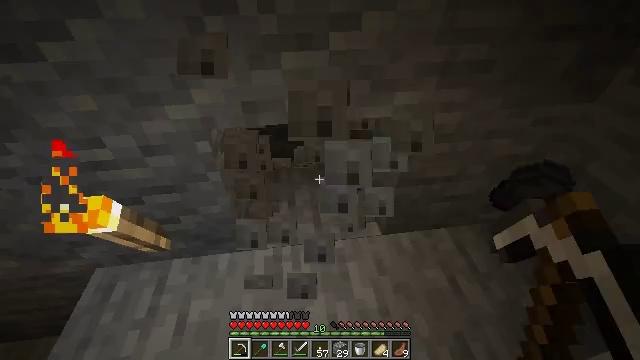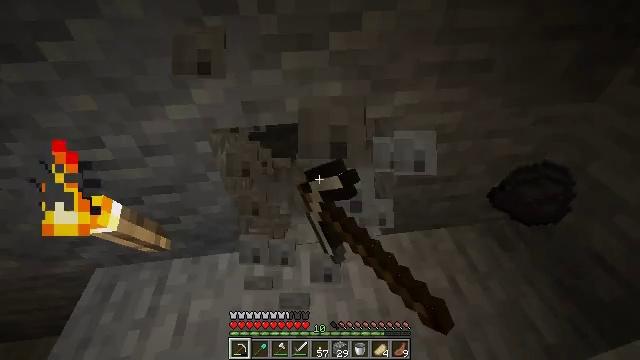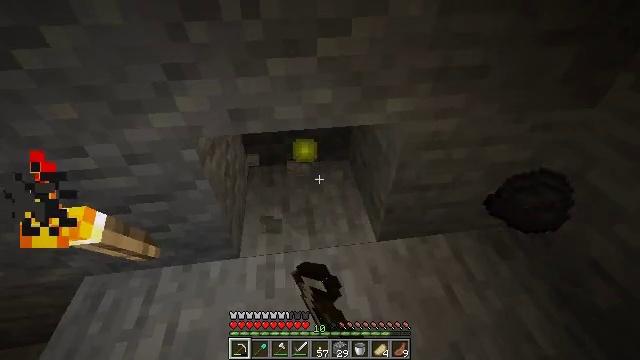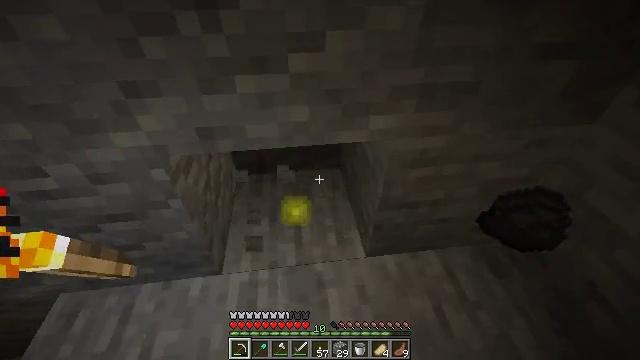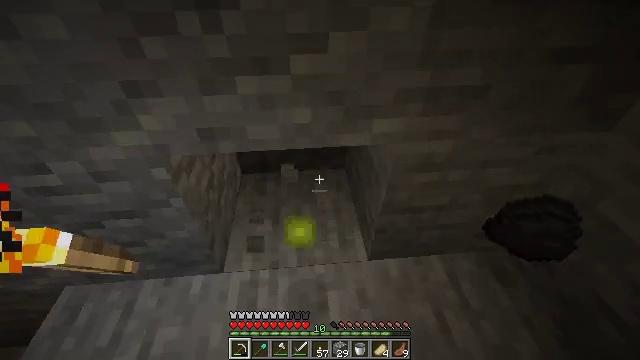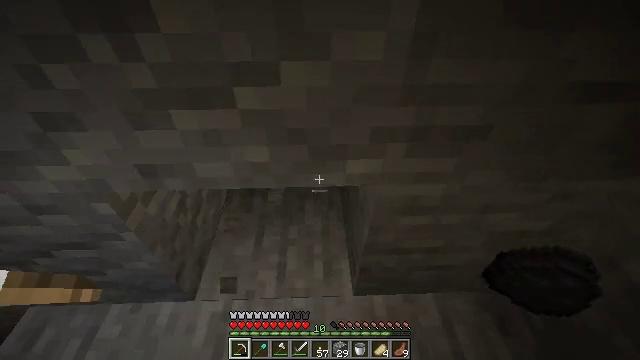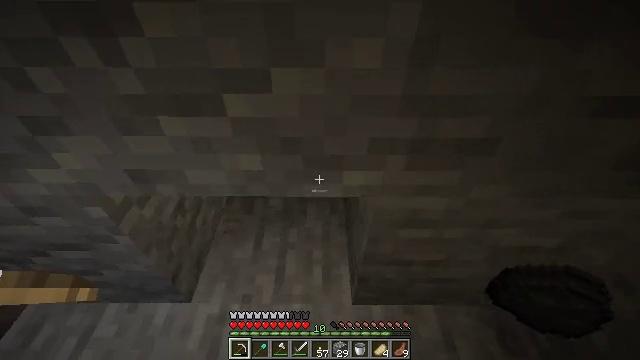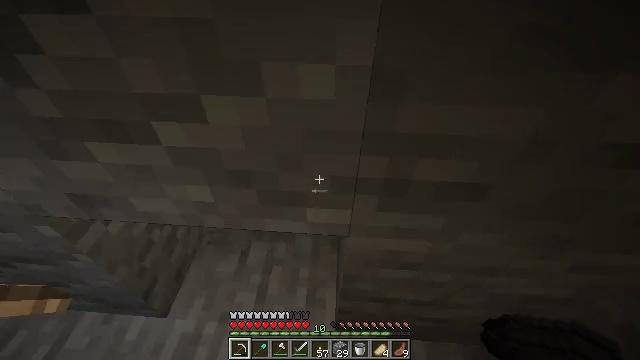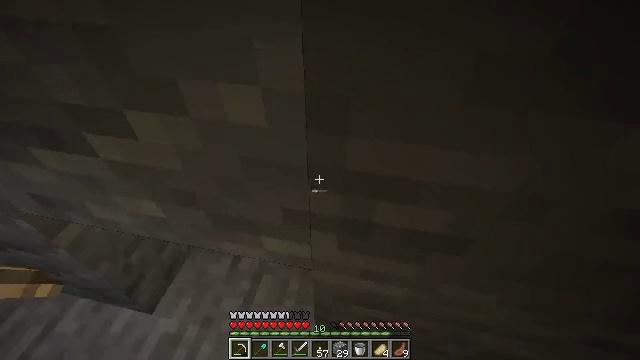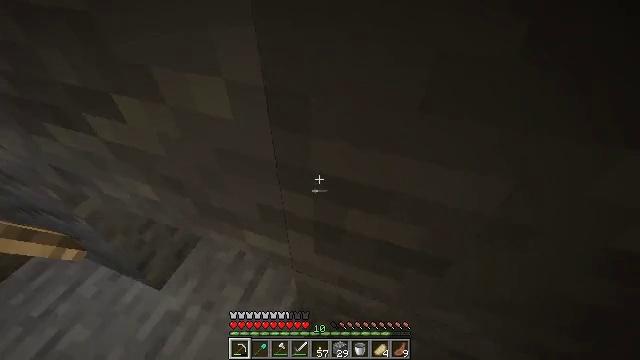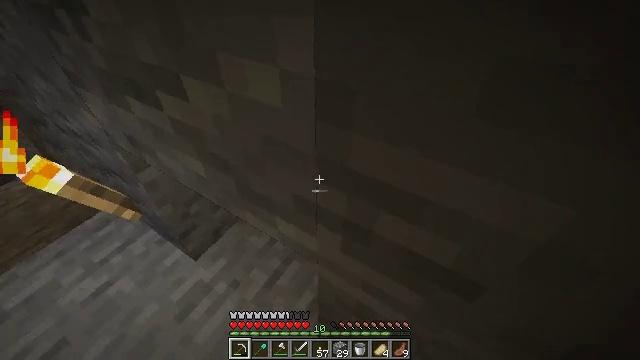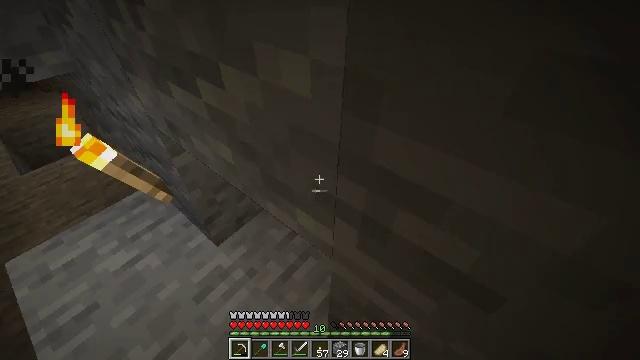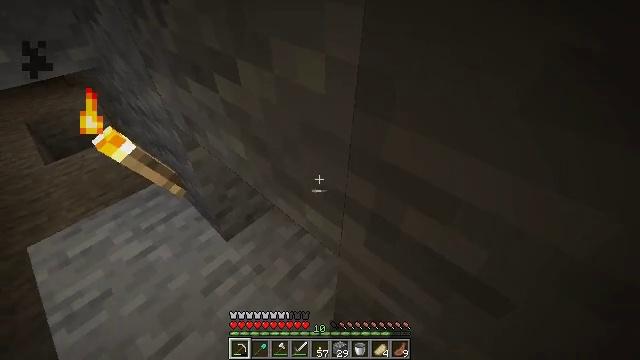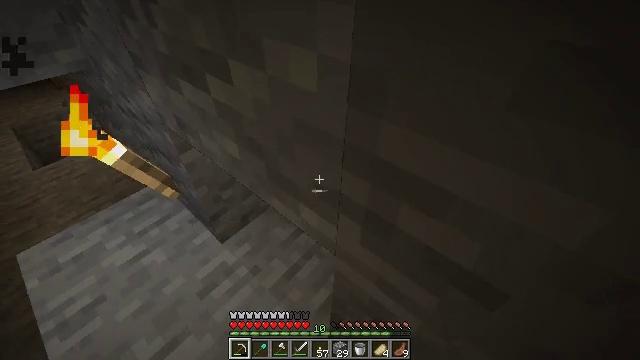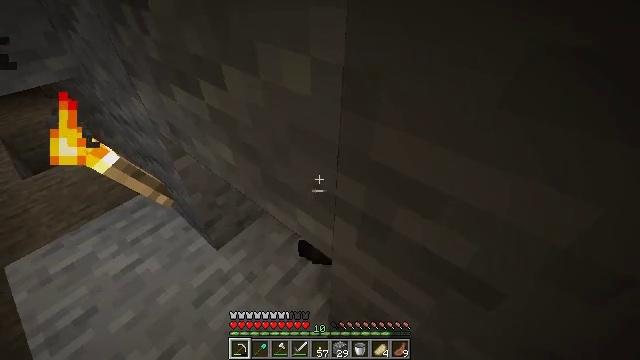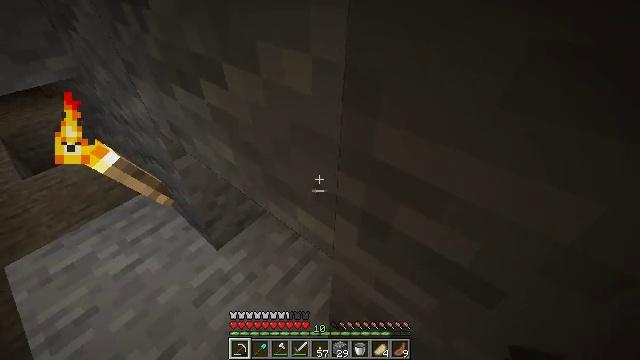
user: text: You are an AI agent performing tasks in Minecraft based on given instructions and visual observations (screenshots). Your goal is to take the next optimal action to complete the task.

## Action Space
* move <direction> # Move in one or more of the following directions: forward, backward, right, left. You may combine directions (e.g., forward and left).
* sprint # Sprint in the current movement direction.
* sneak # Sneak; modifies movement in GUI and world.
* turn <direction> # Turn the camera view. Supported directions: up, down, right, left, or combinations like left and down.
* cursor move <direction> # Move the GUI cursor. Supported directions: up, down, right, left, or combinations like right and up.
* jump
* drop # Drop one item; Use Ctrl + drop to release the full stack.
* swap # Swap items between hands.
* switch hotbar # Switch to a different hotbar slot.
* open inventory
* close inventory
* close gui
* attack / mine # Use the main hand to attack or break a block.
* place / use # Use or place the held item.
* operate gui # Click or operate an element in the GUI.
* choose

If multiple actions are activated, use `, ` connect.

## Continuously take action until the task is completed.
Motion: motion action
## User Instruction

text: Break the gold ore block.
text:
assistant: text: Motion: attack / mine
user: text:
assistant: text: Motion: move forward and move right, attack / mine
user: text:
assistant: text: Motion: move forward and move right, attack / mine
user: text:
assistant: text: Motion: move forward and move right, turn left
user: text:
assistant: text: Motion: move forward and move right, turn left
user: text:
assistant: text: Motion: move forward and move right, turn left
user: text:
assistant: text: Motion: move forward and move right, turn left
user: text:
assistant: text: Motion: move forward and move right, turn left
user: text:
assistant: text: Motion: move forward, turn left
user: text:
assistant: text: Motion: turn left
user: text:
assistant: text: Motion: turn left
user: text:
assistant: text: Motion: turn left
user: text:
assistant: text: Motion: turn right
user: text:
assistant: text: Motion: turn right and up
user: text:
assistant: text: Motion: no_op
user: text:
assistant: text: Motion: move forward and move left
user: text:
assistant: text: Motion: move forward and move left
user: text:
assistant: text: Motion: move forward and move left
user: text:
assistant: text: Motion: move forward and move left, turn left
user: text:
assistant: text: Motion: move forward and move left, turn left and up
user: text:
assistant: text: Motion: move forward and move left, turn left and up
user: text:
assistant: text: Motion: move forward and move left, turn left and up
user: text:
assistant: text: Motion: move forward and move left, turn left and up
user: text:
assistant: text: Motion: move forward and move left, turn left
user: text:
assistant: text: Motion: move forward
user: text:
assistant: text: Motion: move forward
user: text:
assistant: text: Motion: move forward
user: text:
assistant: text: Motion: move forward
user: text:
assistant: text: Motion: move forward
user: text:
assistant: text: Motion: move forward